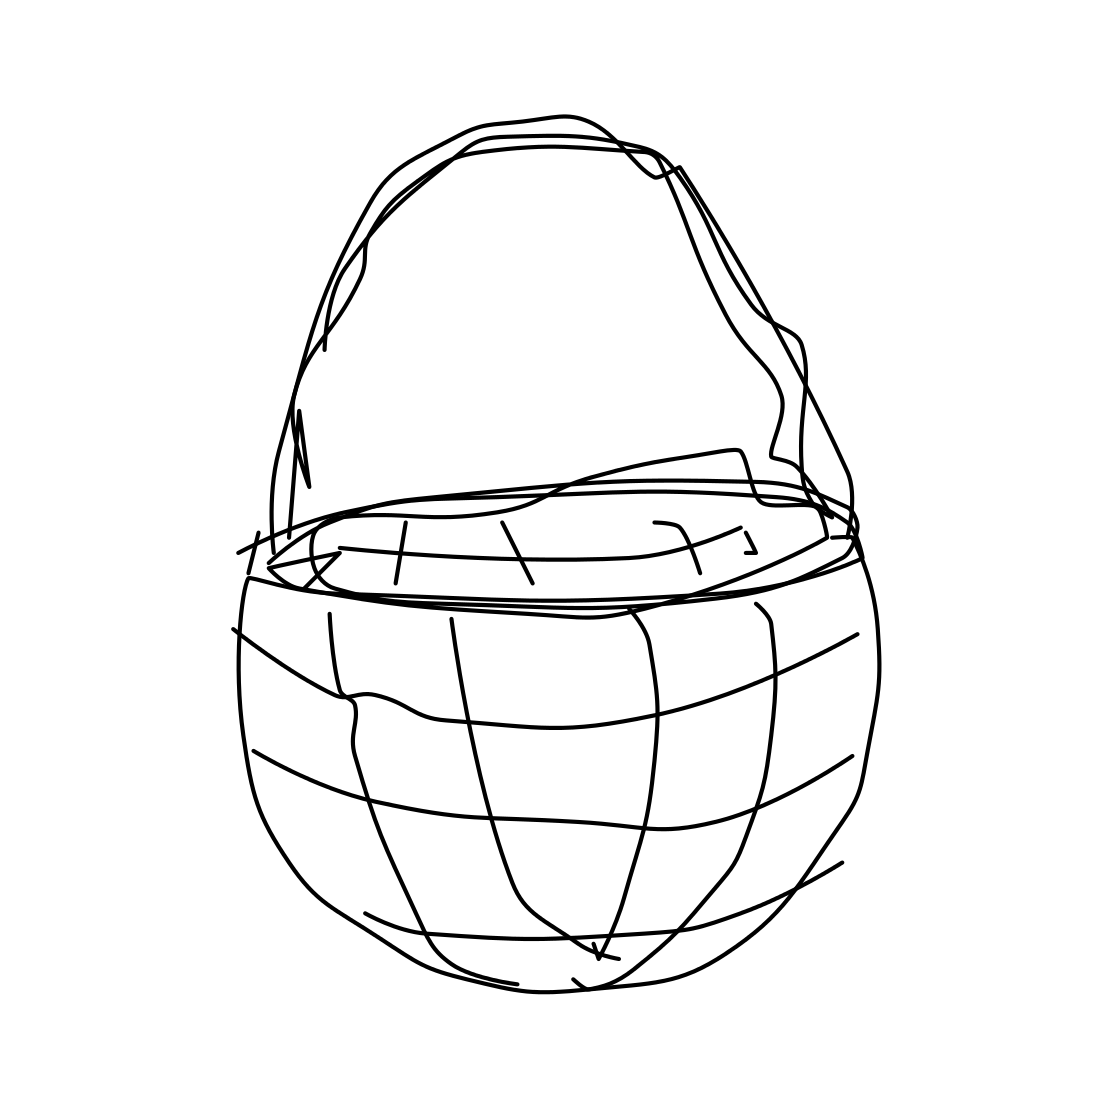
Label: basket